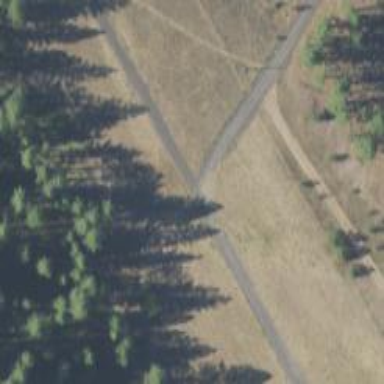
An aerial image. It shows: Path with excellent trail visibility.